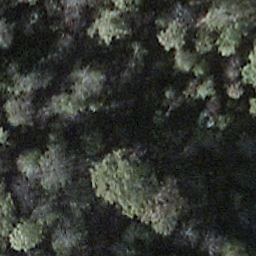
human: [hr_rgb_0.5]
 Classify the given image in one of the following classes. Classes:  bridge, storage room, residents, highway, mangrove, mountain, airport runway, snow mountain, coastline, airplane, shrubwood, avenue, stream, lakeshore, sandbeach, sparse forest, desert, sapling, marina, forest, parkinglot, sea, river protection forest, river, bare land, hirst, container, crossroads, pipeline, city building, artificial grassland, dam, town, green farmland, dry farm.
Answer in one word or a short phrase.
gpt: shrubwood